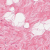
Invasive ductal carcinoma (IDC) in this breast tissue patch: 0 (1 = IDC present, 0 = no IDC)